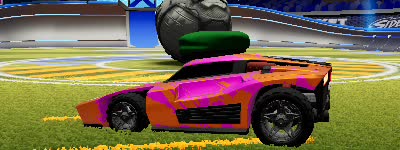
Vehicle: breakout